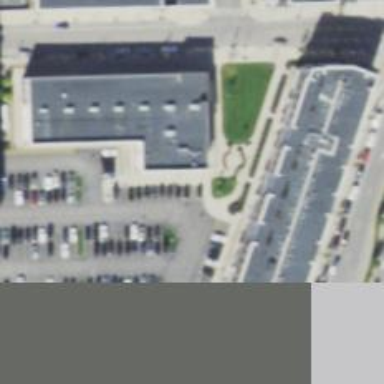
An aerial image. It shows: Parking space is available.